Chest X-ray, AP view. Patient: 58 years old, sex M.
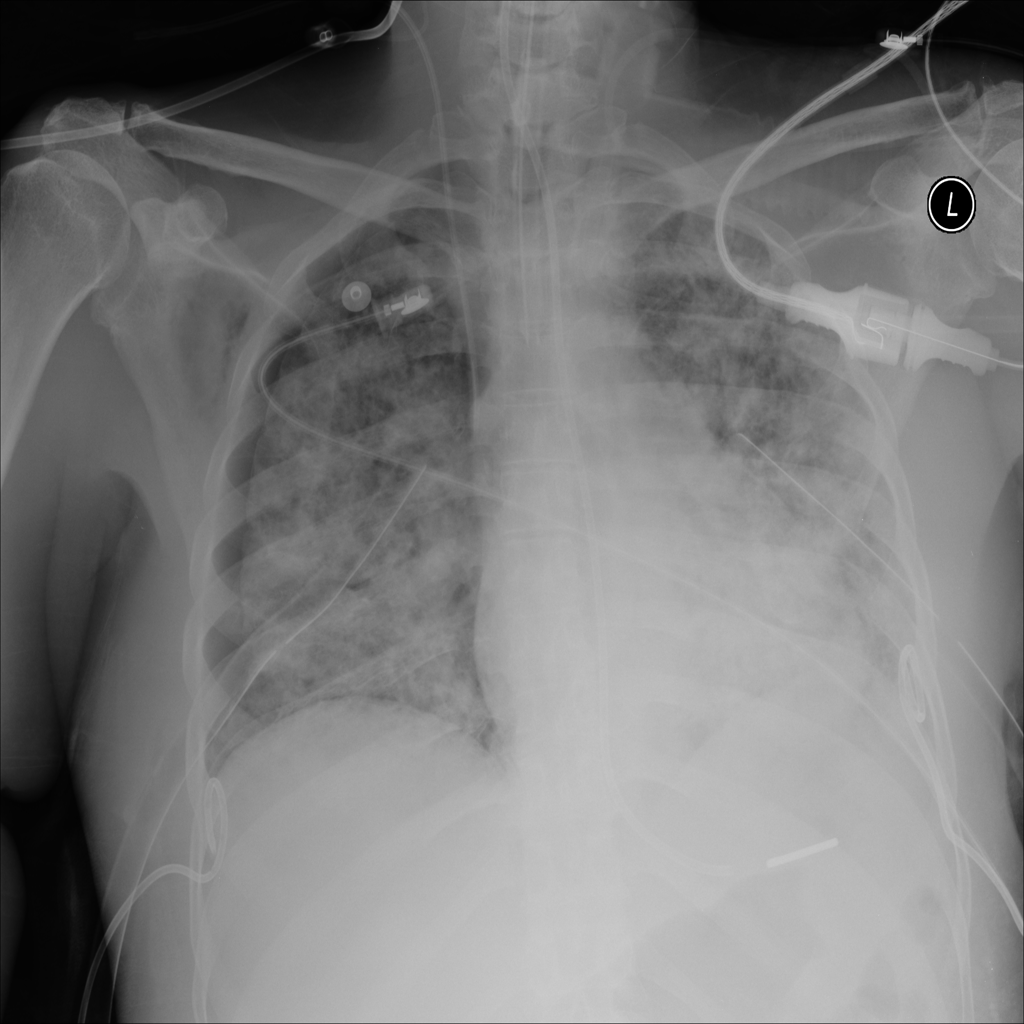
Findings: Infiltration, Pneumothorax